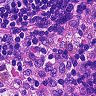
Metastatic tissue present: no